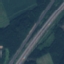
Land use / land cover class: Highway